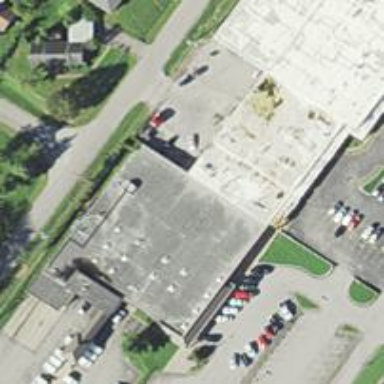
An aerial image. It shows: Commercial building.